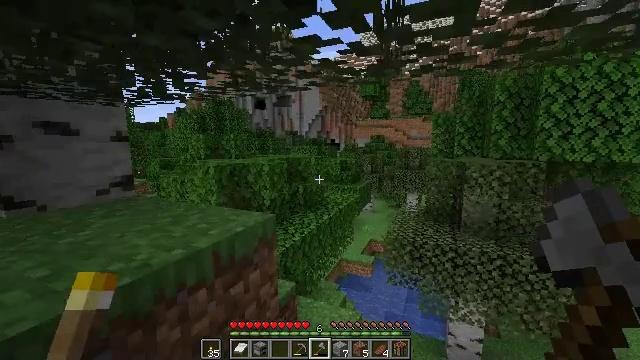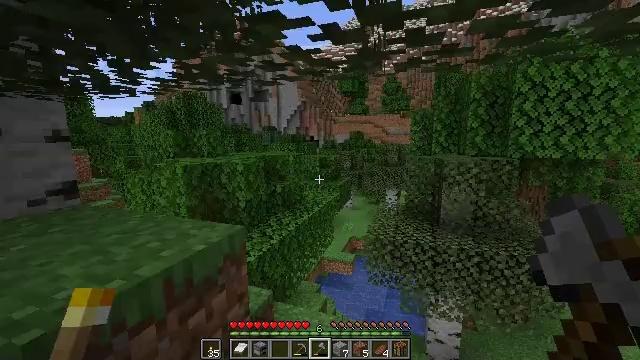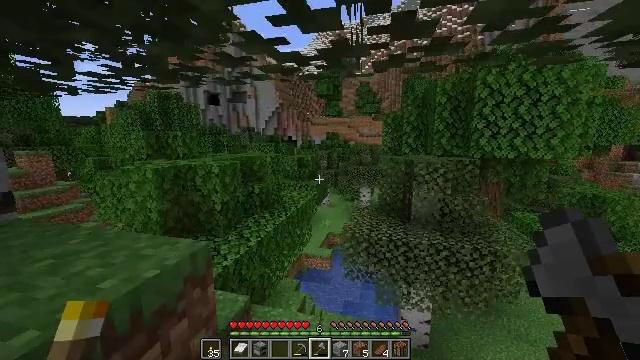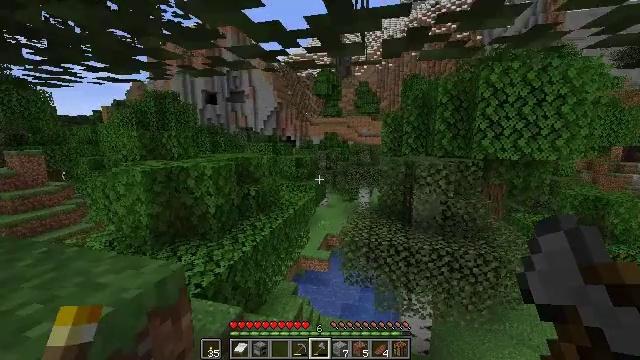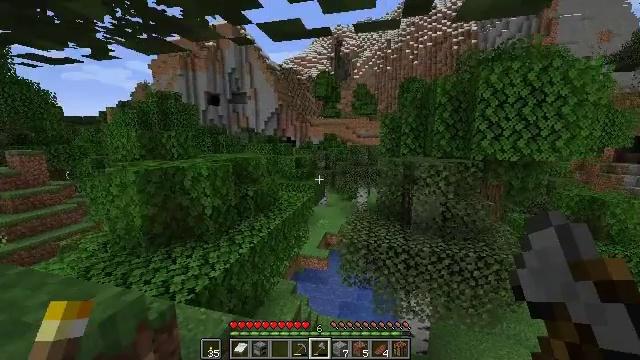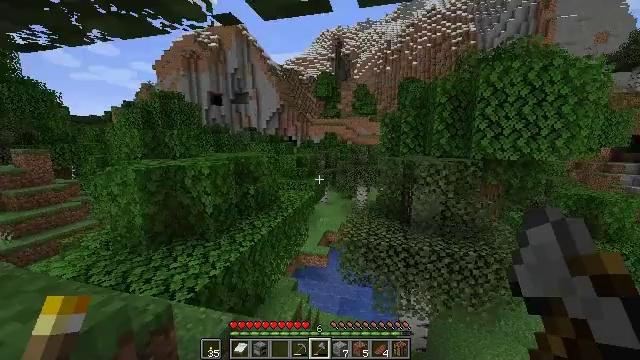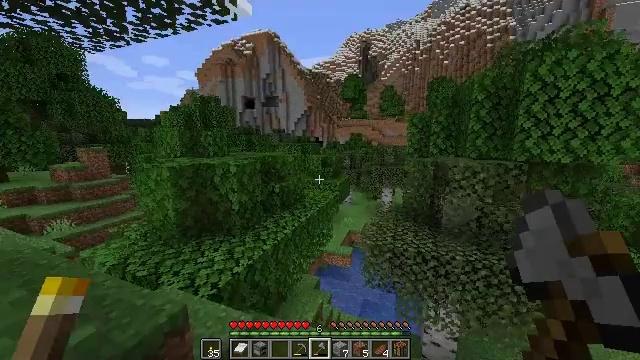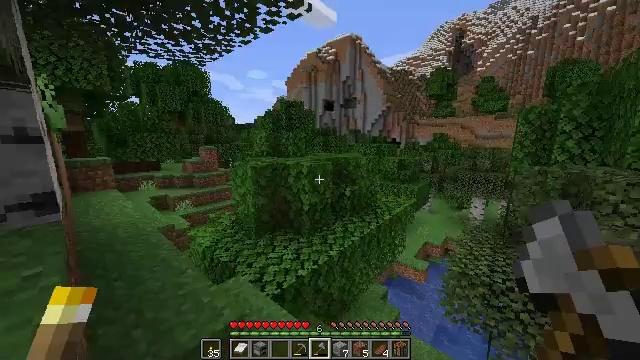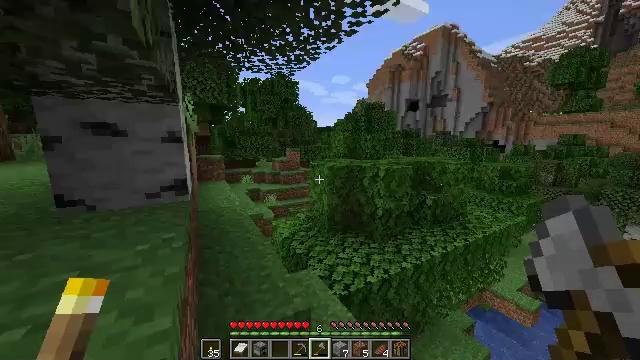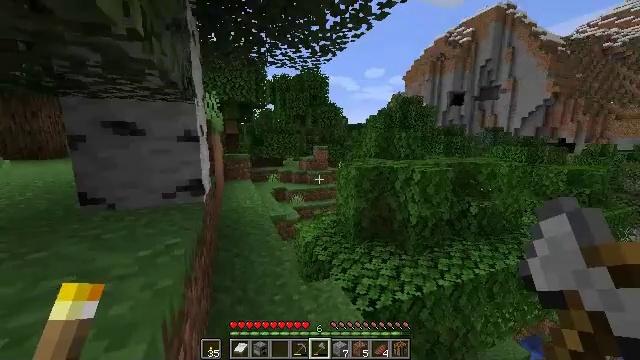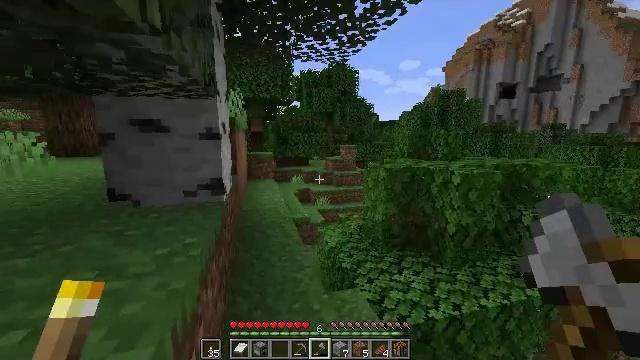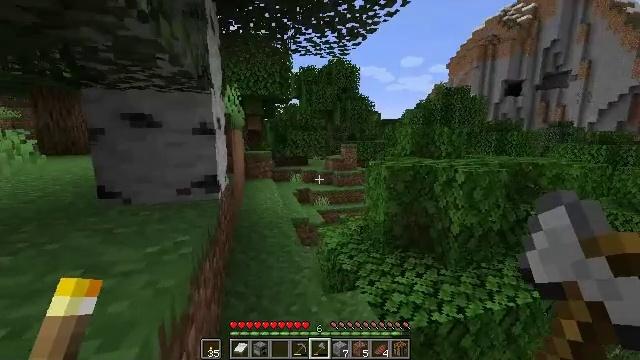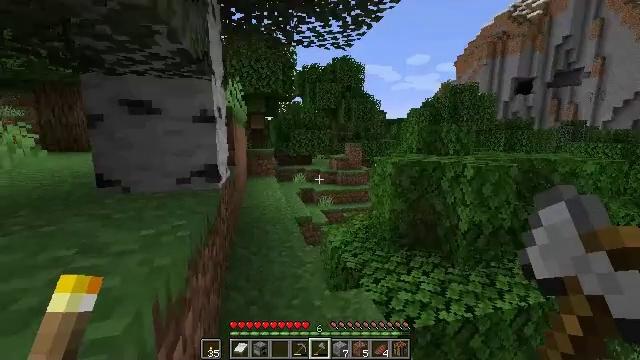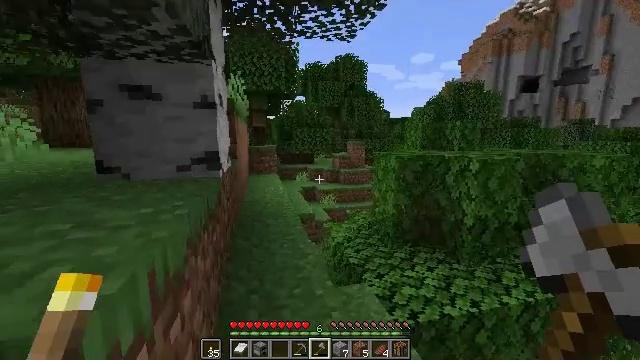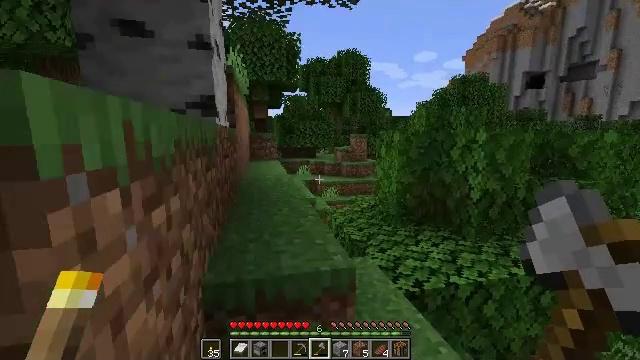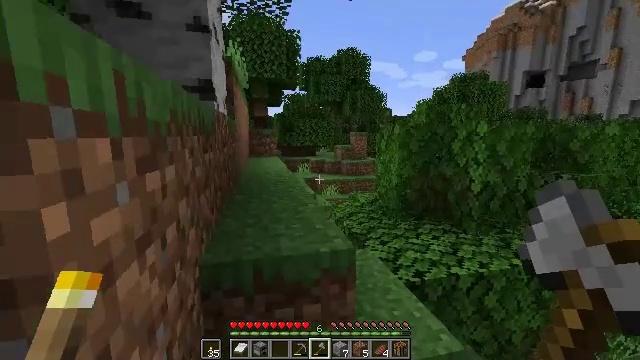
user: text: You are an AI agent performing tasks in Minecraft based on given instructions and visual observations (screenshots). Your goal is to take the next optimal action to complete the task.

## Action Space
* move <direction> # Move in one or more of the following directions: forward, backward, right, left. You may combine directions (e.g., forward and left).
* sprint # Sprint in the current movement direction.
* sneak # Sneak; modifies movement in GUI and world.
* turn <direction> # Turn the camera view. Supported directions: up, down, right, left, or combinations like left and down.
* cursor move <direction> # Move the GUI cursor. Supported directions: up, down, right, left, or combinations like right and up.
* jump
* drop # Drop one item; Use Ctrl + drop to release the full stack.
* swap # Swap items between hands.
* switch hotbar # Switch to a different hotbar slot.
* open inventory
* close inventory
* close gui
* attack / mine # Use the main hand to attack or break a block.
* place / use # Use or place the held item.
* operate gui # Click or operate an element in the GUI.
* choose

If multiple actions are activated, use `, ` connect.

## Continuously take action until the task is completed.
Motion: motion action
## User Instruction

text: Collect the bee nest for honey.
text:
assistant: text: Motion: move forward, sprint, turn right
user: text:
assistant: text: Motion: move forward, sprint, turn right
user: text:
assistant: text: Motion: move forward, sprint
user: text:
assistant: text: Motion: move forward, sprint
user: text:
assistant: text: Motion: move forward, sprint
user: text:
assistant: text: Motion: move forward, sprint, turn left
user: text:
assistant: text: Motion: move forward, sprint, turn left
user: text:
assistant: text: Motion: sprint, turn left
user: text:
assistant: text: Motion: sprint, turn left
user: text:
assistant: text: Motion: sprint, turn left
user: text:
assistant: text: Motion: no_op
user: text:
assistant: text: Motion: no_op
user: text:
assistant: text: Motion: no_op
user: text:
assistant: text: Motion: no_op
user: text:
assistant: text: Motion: no_op
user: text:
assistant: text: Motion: no_op
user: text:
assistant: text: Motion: no_op
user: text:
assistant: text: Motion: no_op
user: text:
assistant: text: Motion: no_op
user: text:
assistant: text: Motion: no_op
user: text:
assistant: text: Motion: no_op
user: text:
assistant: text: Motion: no_op
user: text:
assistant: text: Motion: no_op
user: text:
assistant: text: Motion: no_op
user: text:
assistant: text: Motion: no_op
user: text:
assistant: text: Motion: no_op
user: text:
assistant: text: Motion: turn right
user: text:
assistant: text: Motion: turn right
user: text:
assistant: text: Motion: turn right and down
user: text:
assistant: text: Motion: turn right and down